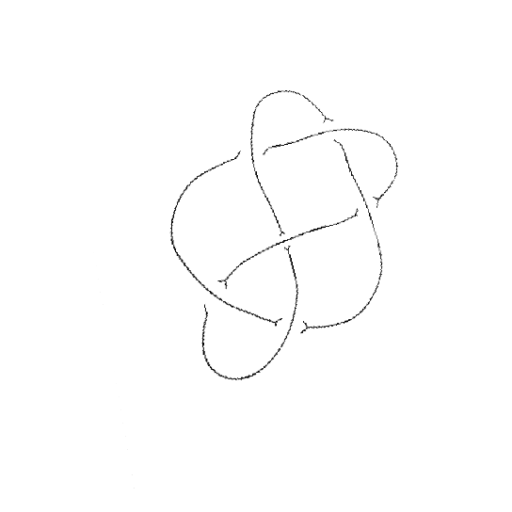
Crossing number: 6